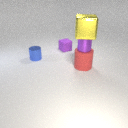
large red rubber cylinder in front of small purple rubber cube